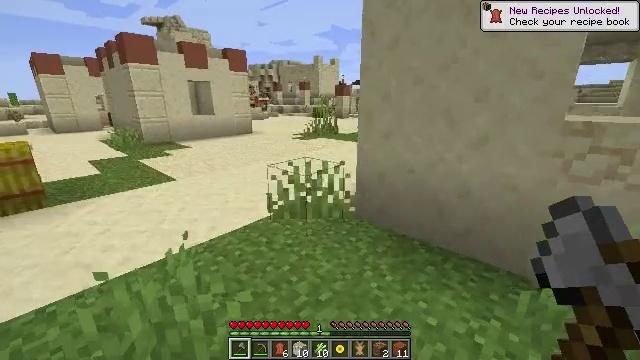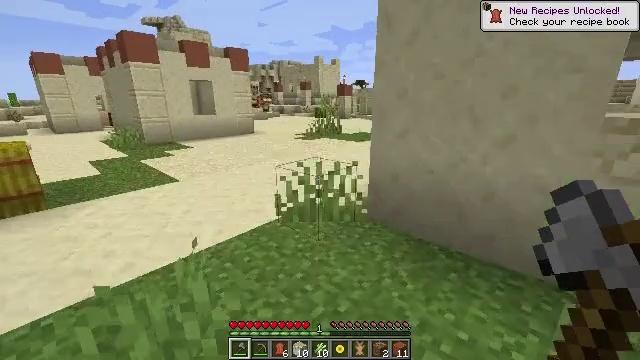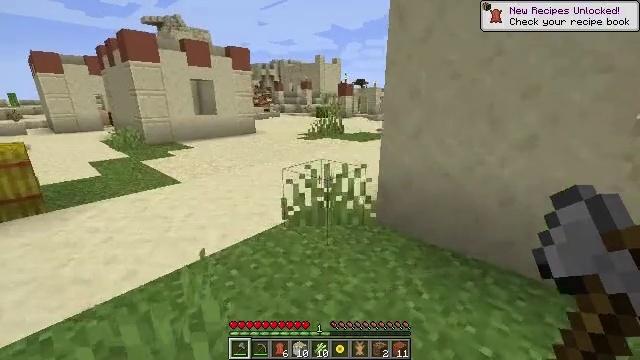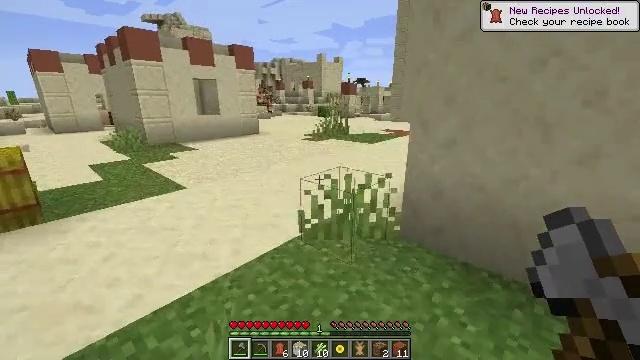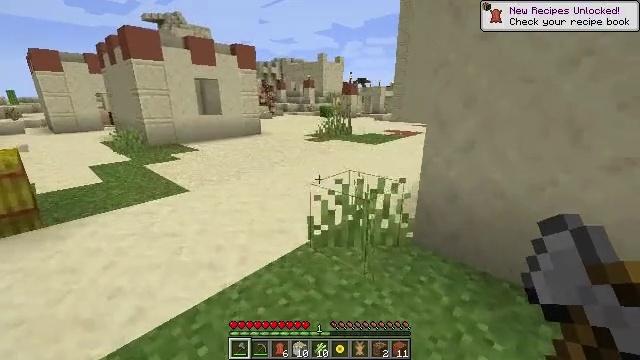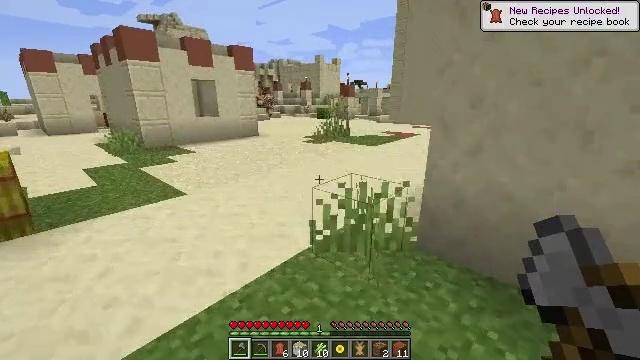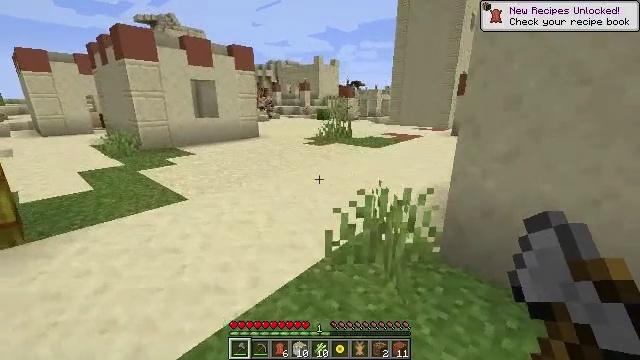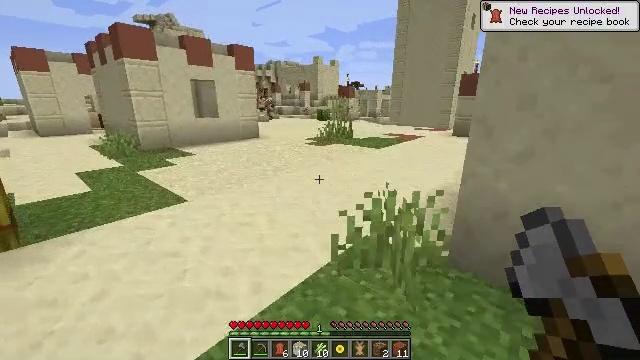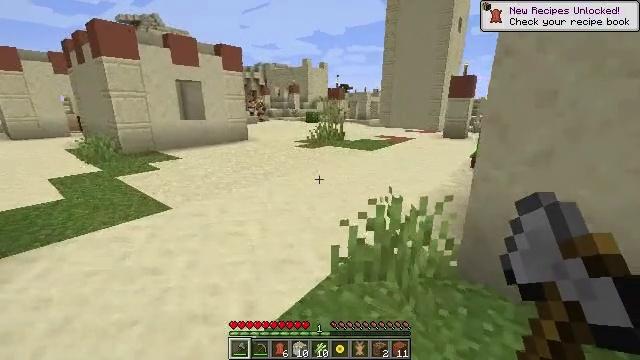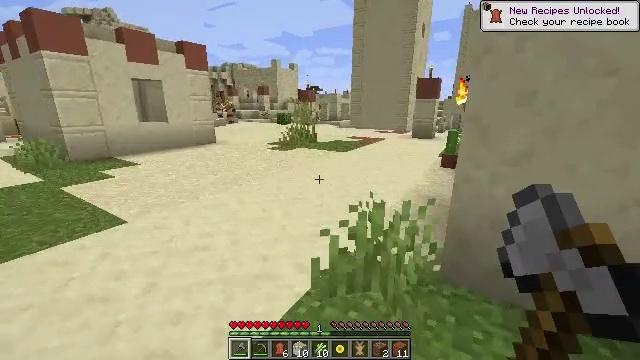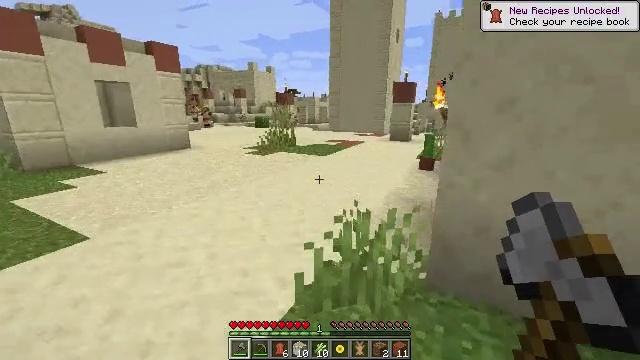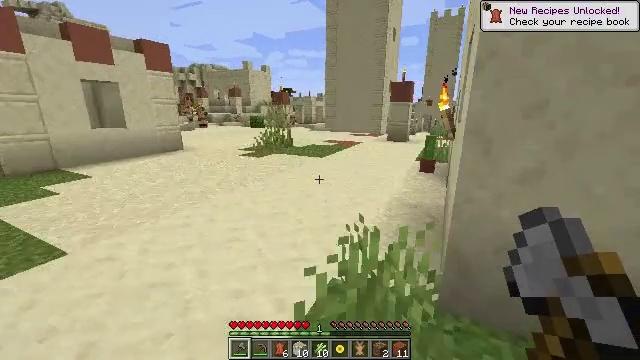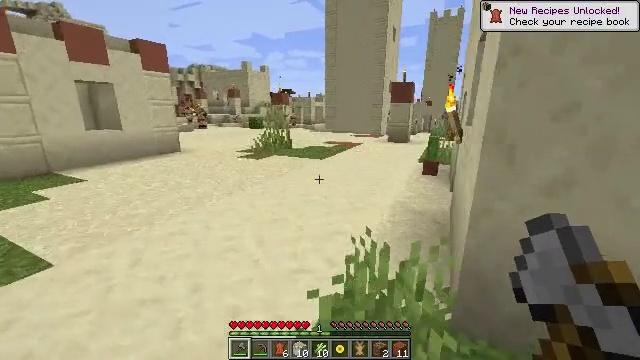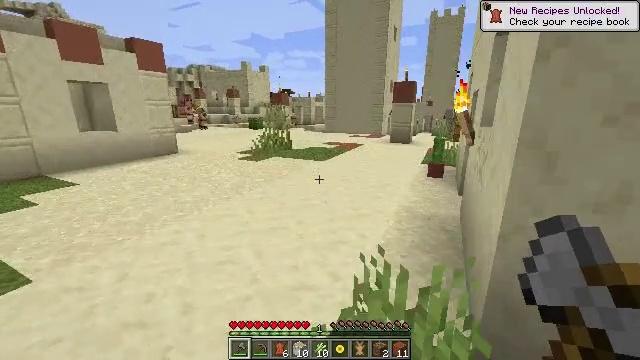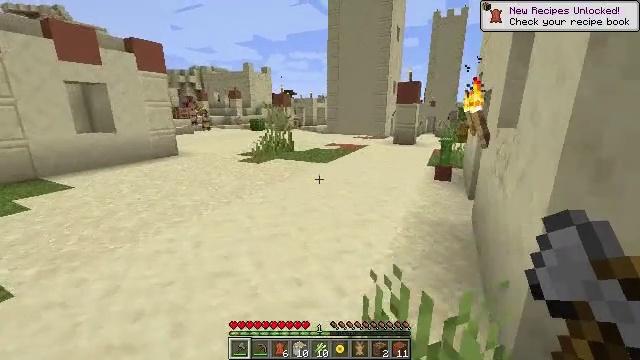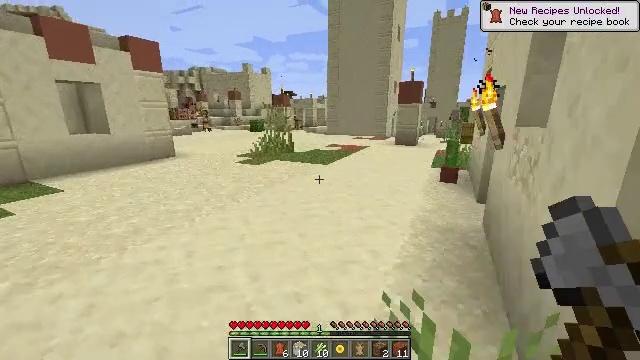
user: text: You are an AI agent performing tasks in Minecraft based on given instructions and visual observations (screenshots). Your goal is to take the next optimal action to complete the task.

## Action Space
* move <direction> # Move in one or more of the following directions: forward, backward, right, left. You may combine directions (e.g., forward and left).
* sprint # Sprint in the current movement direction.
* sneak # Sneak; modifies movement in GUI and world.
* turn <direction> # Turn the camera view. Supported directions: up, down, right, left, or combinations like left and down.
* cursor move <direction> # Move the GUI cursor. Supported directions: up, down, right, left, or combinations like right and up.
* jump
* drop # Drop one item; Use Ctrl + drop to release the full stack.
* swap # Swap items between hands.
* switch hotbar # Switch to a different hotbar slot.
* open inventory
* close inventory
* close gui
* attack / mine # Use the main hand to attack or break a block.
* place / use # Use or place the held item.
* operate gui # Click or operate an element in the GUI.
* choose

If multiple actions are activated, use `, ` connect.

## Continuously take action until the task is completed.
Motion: motion action
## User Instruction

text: craft item air
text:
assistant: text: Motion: move forward and move left
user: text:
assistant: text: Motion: move forward and move left
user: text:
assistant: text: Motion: move forward and move left
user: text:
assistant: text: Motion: move forward and move left
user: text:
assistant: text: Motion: move forward and move left
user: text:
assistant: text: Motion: move forward and move left
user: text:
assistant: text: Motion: move forward
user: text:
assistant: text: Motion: move forward, turn right
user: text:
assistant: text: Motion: move forward, turn right
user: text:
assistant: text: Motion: move forward, turn right
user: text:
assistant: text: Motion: move forward
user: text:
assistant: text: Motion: move forward
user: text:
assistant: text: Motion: move forward
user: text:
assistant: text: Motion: move forward
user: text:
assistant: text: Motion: move forward
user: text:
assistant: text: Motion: move forward
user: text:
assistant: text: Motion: move forward
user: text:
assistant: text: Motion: move forward
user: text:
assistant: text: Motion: move forward, turn right
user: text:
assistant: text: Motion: move forward, turn right
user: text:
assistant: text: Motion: move forward, turn right
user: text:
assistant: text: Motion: move forward, turn right
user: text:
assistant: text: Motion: move forward
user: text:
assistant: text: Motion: move forward
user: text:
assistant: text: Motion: move forward
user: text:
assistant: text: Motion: move forward and move left
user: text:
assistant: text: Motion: move forward and move left
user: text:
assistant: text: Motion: move forward and move left
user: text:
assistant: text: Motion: move forward and move left
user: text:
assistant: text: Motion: move forward and move left